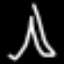
Label: The Eiffel Tower